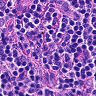
Metastatic tissue present: no